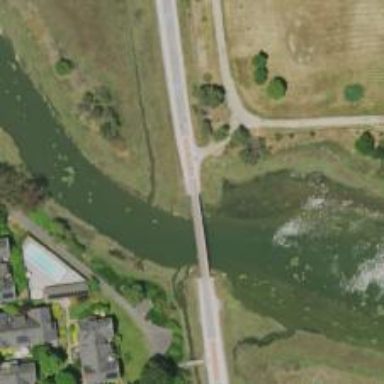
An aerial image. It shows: Abandoned railway crossing over cycleway bridge.